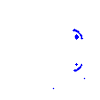
Particle: electron